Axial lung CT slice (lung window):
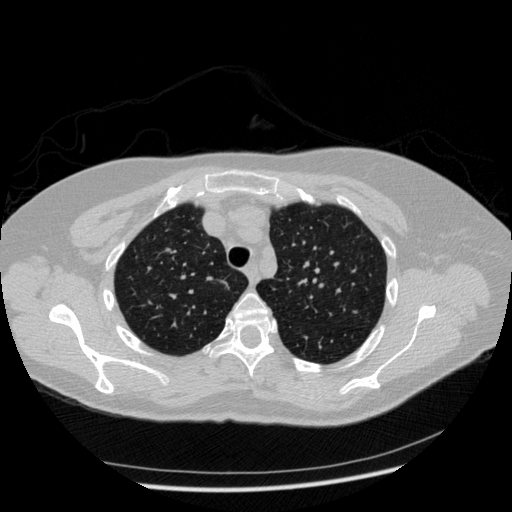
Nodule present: no